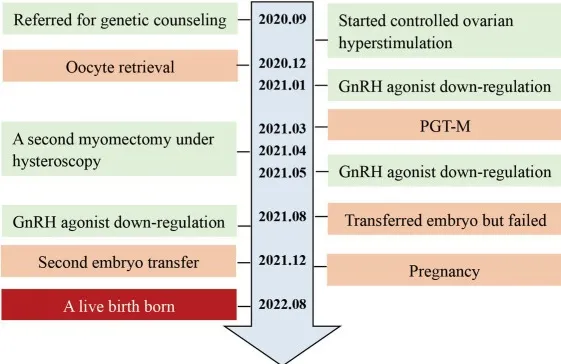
(I) The time line of this patient's historical and current treatment.
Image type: chart (chart)